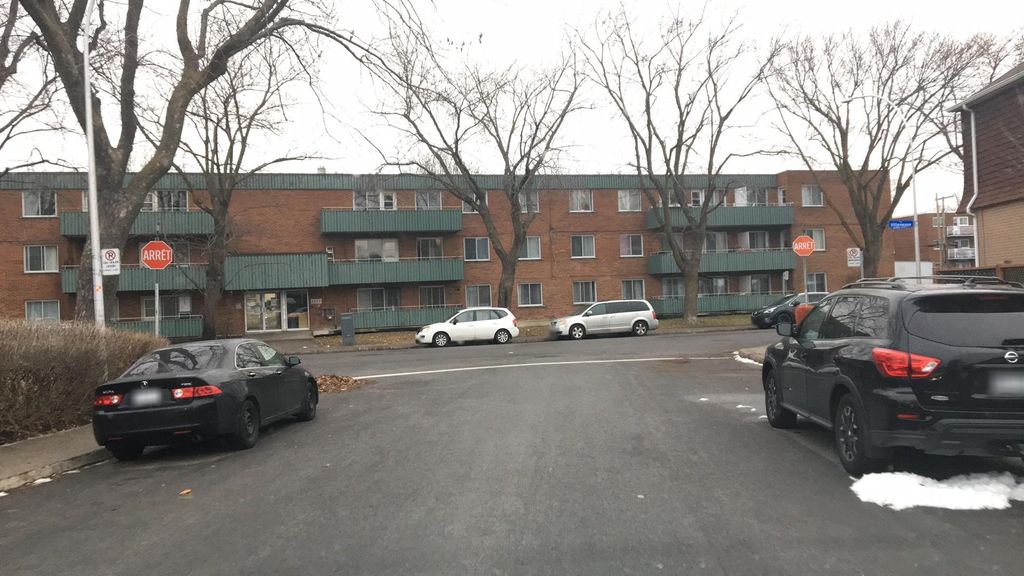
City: montreal